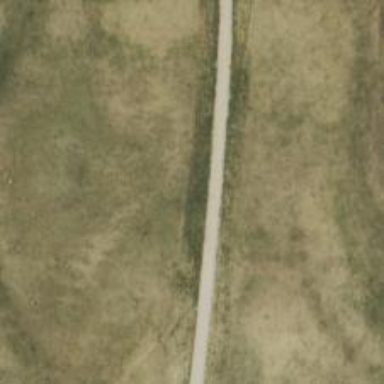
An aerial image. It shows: Road designated for service vehicles specifically for accessing wind farm.